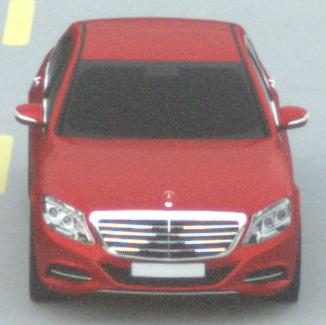
Make: Mercedes-Benz
Model: S 400 HYBRID
Detailed model: S-Class (222) Limousine
Model produced from: 2013/05
Model produced until: 2015/04
Doors: 4
Color: red
Road condition: dry road
Daytime: sunrise or sunset
Contrast: low contrast